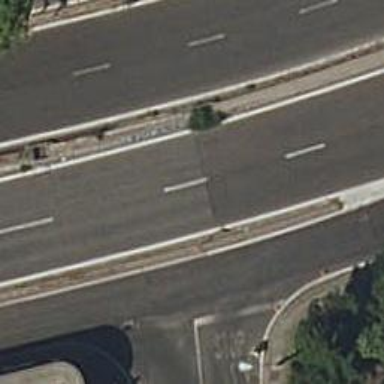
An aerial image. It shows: Kerb serving as barrier.